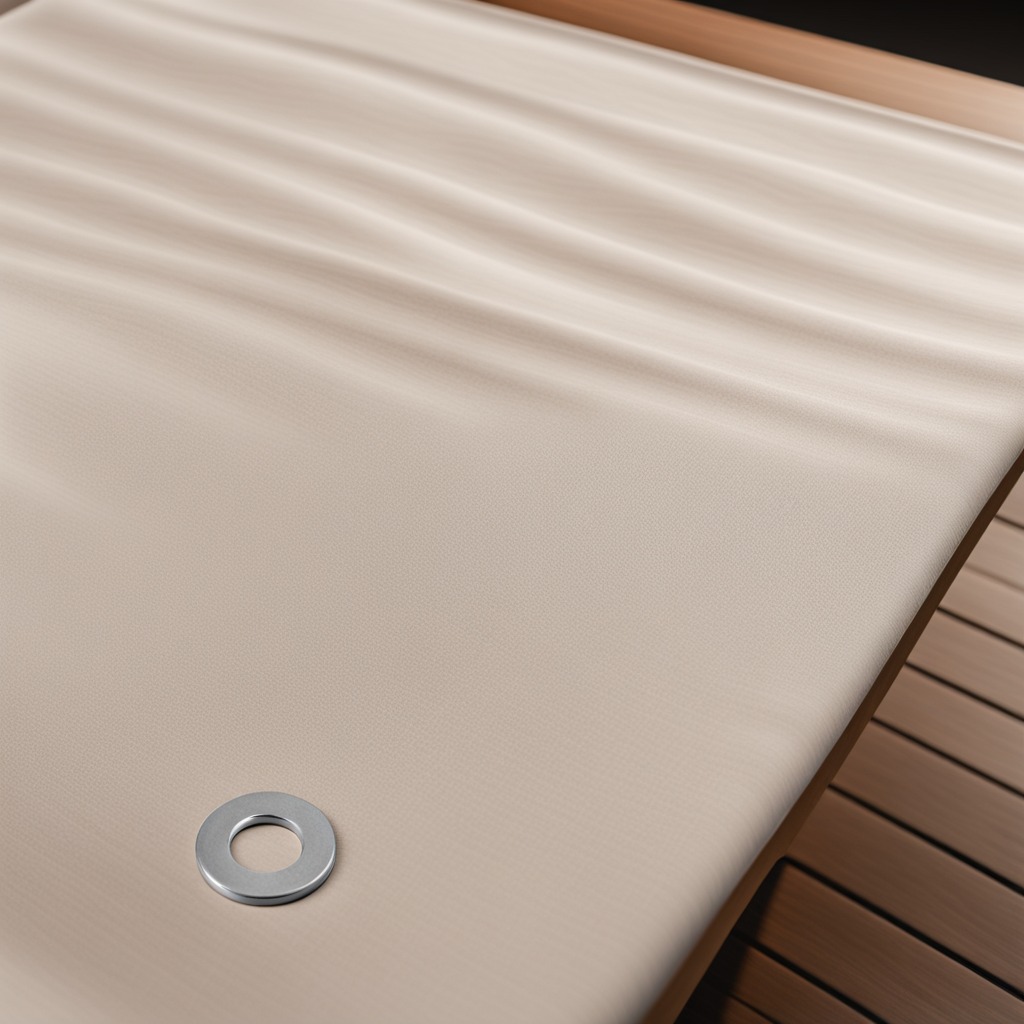
A flat metal washer lying on a clean wooden table in an outdoor workshop during daytime bright natural light soft shadows worn but beneath the cloth.